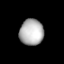
Tissue: lung
Cell type: Epithelial cells
Senescence score: 0.1585
Nuclear area (px): 608
Mean DAPI intensity: 179.238